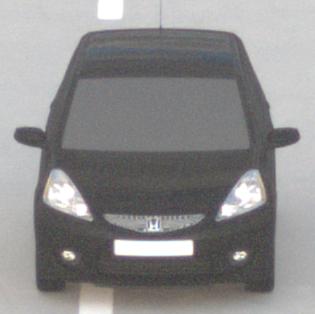
Make: Honda
Model: Jazz 1.2
Detailed model: Jazz (III) (11/08 - 04/11)
Model produced from: 2008/11
Model produced until: 2010/10
Doors: 5
Color: black
Road condition: dry road
Daytime: sunrise or sunset
Contrast: low contrast